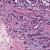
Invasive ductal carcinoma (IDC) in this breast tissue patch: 1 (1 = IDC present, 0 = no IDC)